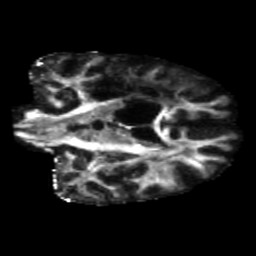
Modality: FA
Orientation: coronal
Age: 60
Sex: male
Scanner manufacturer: siemens
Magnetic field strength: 3 T
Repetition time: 5.47 s
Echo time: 0.0854 s